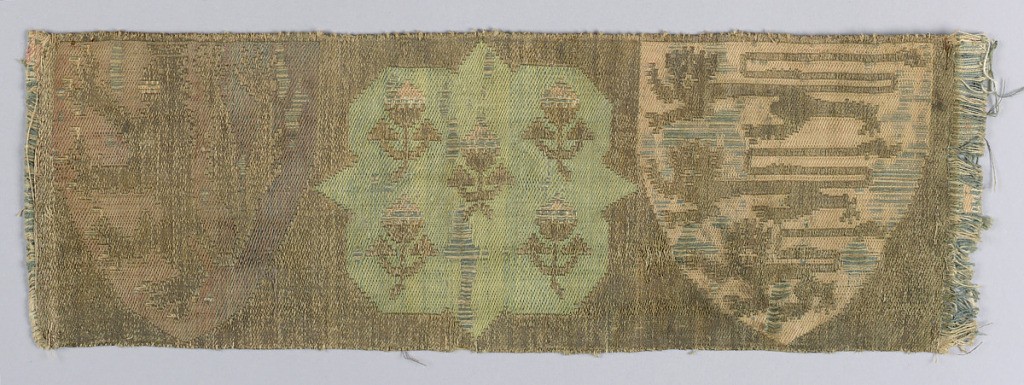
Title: Band fragment
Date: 14th century
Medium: silk, linen., metallic Technique: complementary weft 2/1 twill
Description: Three heraldic shields.